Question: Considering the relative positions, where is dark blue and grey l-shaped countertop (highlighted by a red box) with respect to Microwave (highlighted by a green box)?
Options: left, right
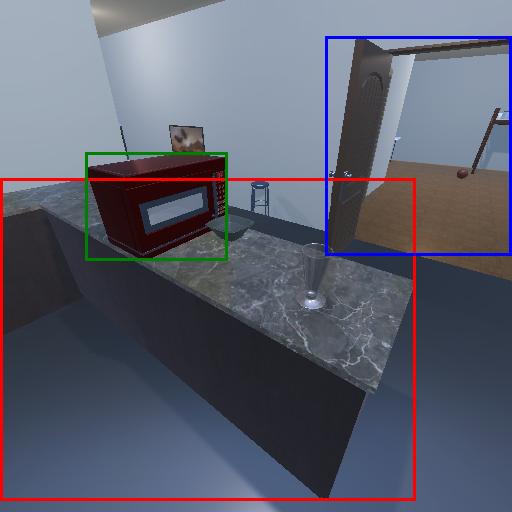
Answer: left